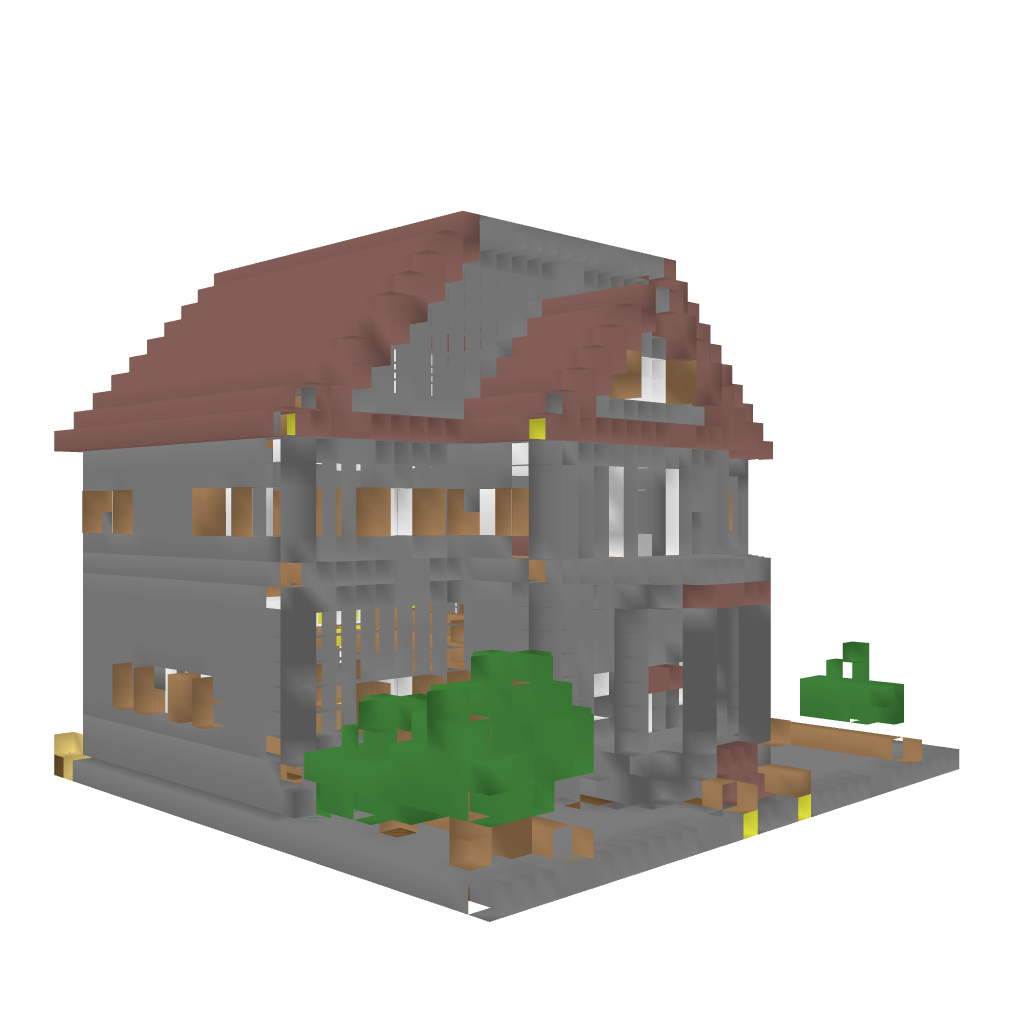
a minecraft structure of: Bender's House bad low quality